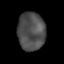
Tissue: prostate
Cell type: Myeloid cells
Senescence score: 0.3231
Nuclear area (px): 1029
Mean DAPI intensity: 77.698